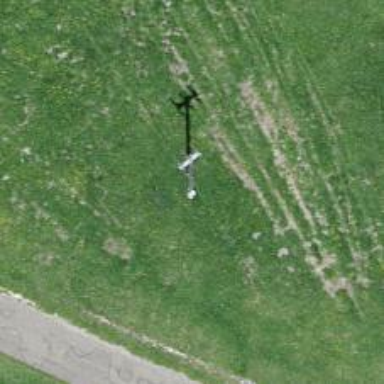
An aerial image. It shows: Power pole.